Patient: sex M, age 71
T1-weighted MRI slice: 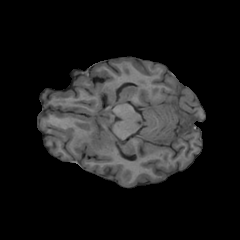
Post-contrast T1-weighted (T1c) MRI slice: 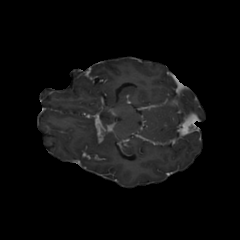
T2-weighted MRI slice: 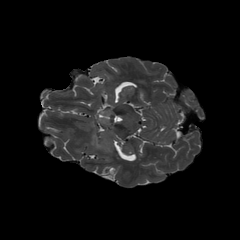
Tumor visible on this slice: yes
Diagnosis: Glioblastoma, IDH-wildtype
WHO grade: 4